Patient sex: M
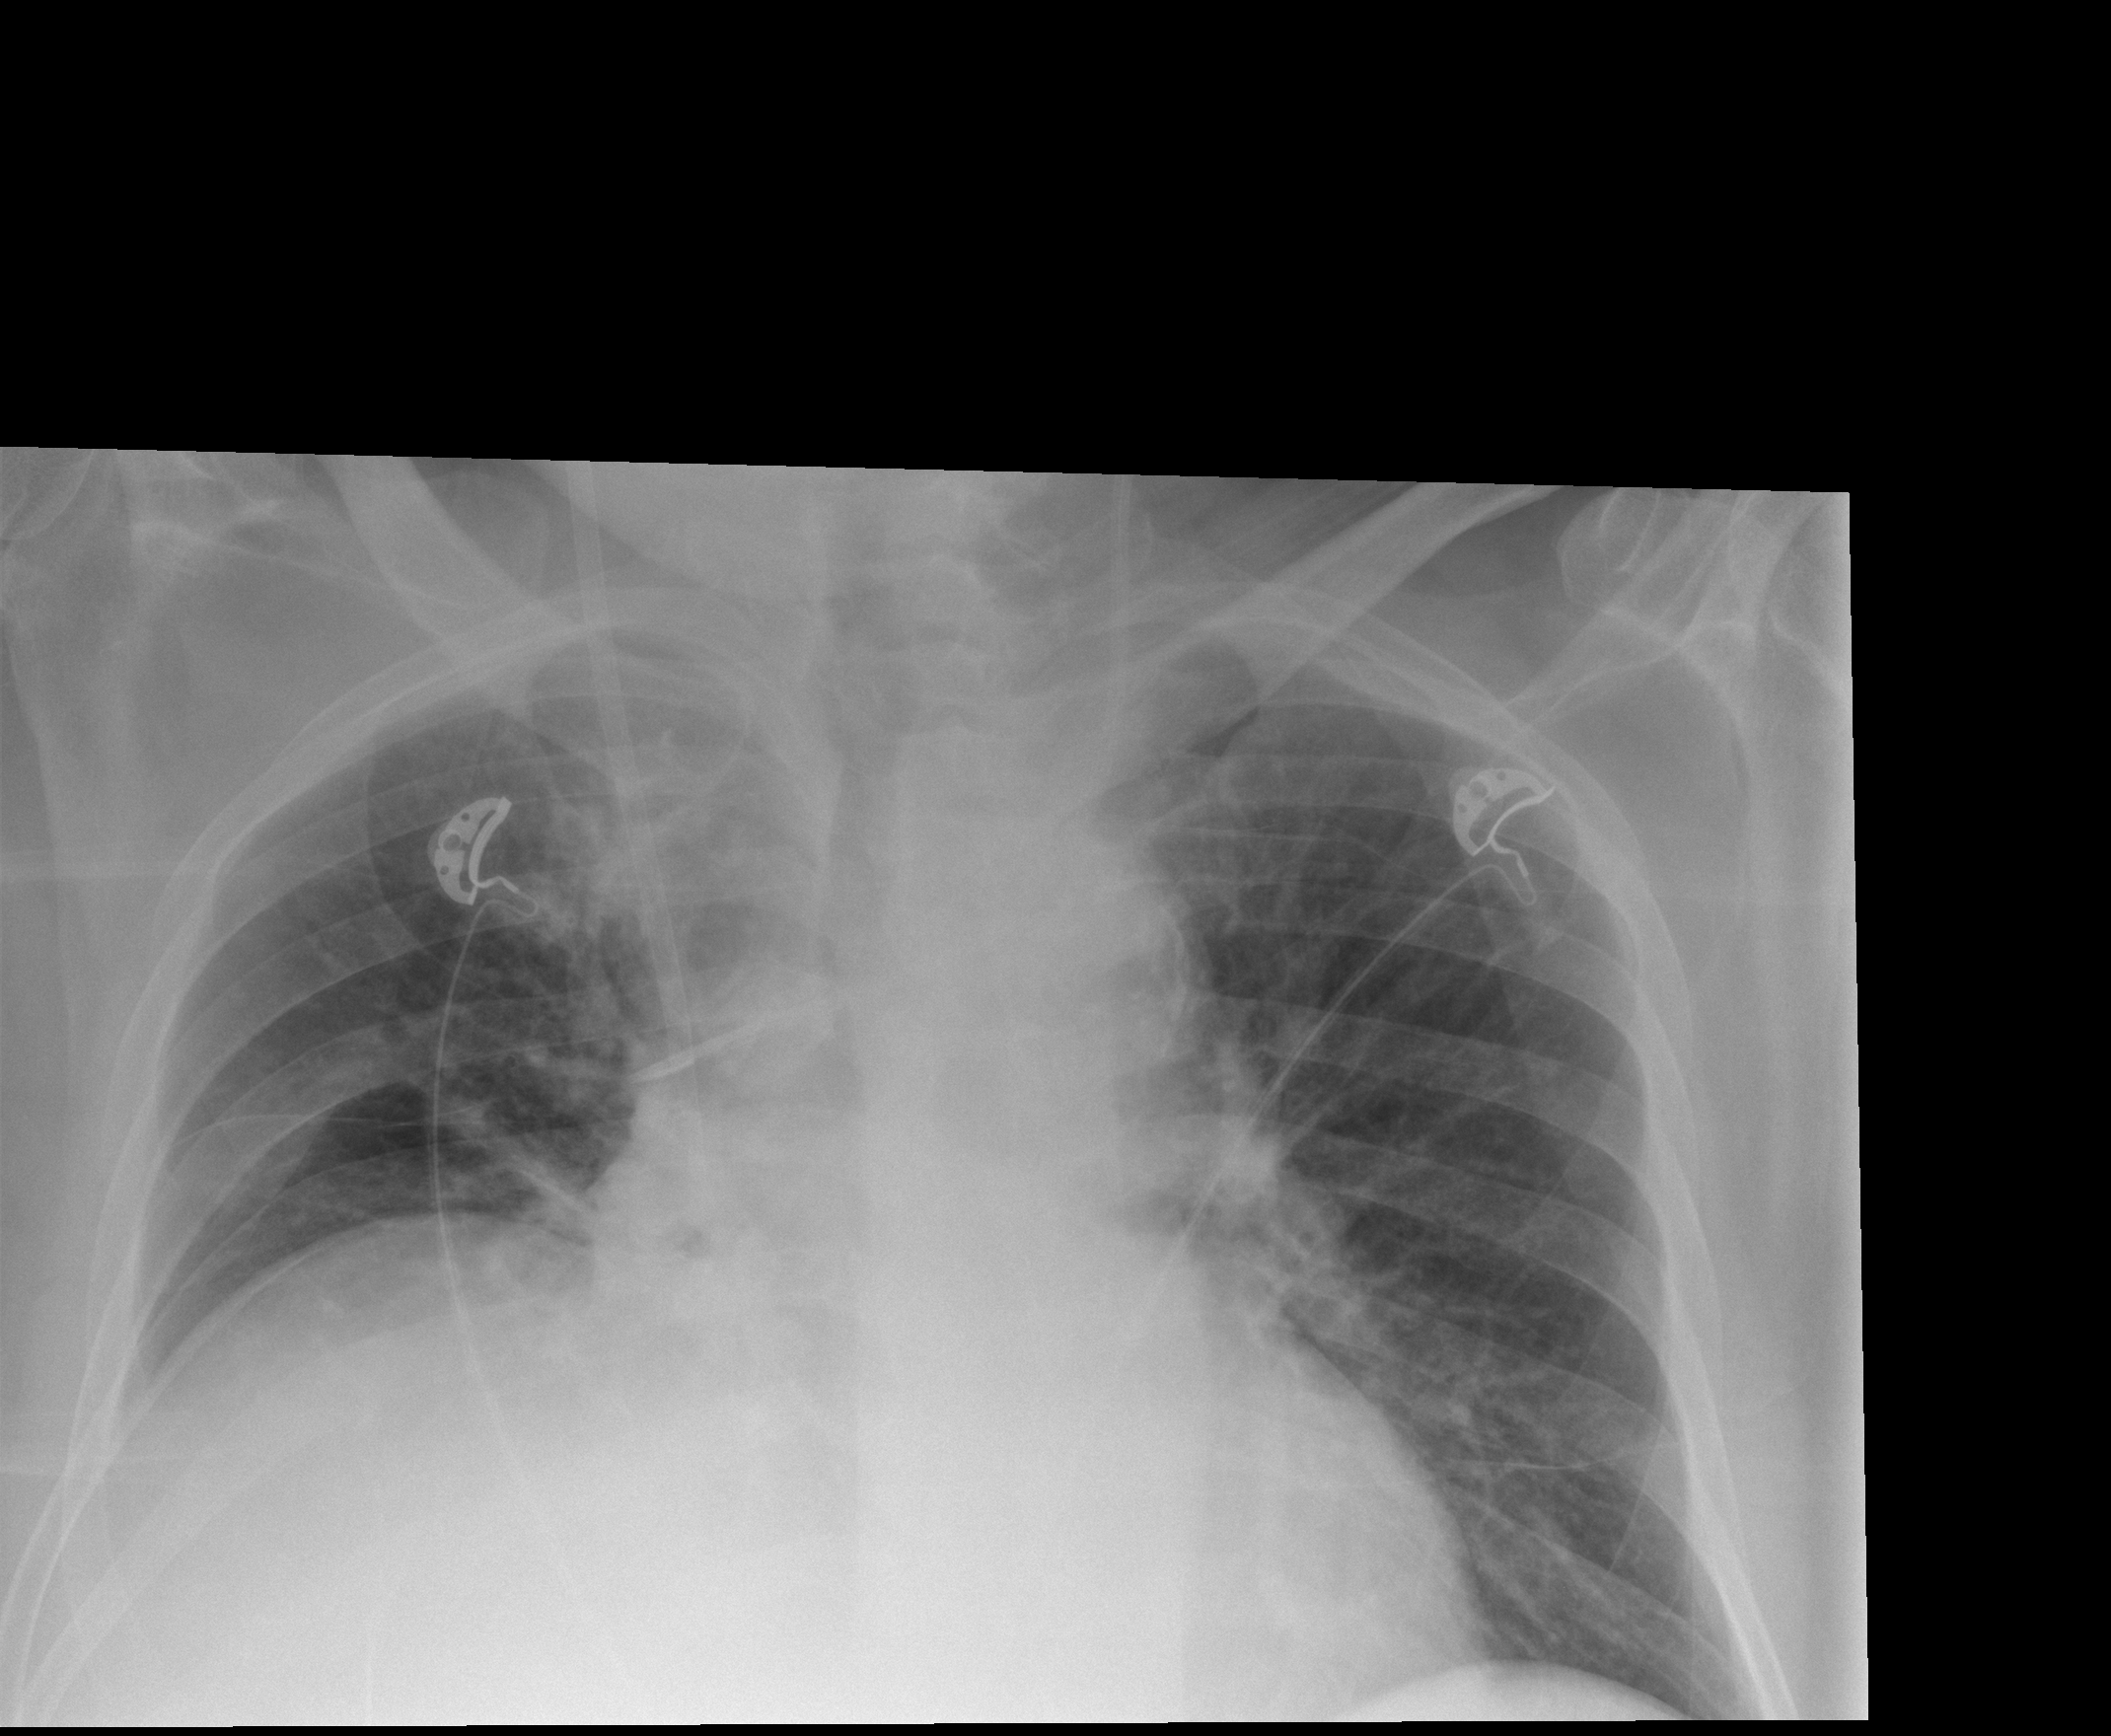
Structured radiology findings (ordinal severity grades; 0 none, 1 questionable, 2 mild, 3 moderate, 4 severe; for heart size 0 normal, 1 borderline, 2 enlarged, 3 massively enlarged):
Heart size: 0
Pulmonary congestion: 0
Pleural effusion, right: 0
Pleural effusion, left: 0
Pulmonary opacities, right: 0
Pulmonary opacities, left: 0
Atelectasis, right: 2
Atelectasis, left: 2